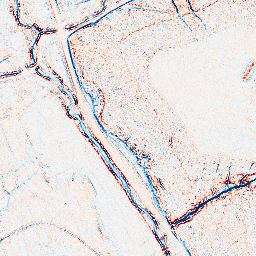
Category: edge_preserving
Decomposition family: bilateral
Decomposition parameters: d: 5
sigma_color: 75
sigma_space: 100
Upsampling method: lanczos
Upsampling parameters: scale: 2
Upsampling scale: 2